Interaction volume radius: 5 \u00c5
Interaction volume height: 20 \u00c5
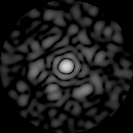
Disorder parameter: 0.8142